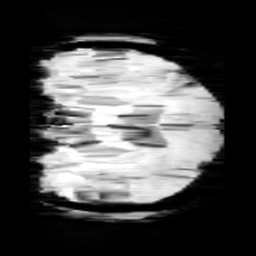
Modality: minIP
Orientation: coronal
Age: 12
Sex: male
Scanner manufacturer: siemens
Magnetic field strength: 3 T
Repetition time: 0.027 s
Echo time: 0.02 s